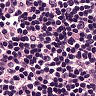
Metastatic tissue present: no